Question: I am stuck on a question because I am not fully sure how the matrix stack works in this case.
If someone can give me step by step process that indicates what happens in this example here:
The answer is given with the question.
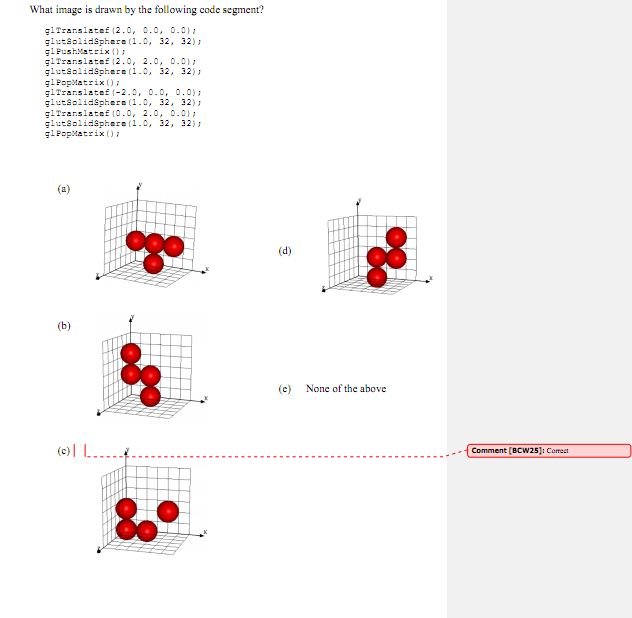
Answer: Let us refer to the balls in the correct answer as such (the number is also the drawing order):
'''
4 - 2
3 1 -
'''
We starts from (0, 0) and translate to (2, 0). And we draw the ball 1. Nothing fancy here.
We save the current transformation matrix.
Then we translate by vector (2, 2) from (2, 0), so we end up at (4, 2). And we draw the ball 2. Also not tricky.
The we pop the matrix. It means that it discards all transformation up until the last push. So we end up back to (2, 0), which is where we push the transformation matrix earlier.
We translate by vector (-2, 0) from (2, 0), so we end up at (0, 0), and we draw ball 3.
Then we translate by vector (0, 2) from (0, 0), so we end up at (0, 2), and we draw ball 4.